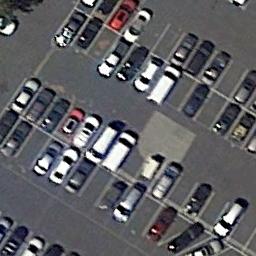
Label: parking_lot